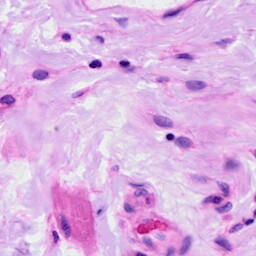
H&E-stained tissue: Ovarian